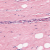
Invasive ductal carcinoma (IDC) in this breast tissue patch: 0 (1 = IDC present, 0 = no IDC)